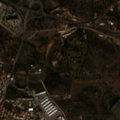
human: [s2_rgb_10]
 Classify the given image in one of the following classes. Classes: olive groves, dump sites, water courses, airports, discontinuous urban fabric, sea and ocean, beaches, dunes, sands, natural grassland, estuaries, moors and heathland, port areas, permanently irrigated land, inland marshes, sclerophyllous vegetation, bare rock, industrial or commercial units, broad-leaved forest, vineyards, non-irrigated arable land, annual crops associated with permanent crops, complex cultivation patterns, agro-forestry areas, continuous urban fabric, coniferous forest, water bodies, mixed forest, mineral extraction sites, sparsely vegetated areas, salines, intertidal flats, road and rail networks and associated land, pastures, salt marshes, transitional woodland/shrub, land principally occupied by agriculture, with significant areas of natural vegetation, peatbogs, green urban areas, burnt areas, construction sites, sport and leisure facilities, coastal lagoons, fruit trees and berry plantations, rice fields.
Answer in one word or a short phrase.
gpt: discontinuous urban fabric, industrial or commercial units, annual crops associated with permanent crops, sclerophyllous vegetation, salt marshes